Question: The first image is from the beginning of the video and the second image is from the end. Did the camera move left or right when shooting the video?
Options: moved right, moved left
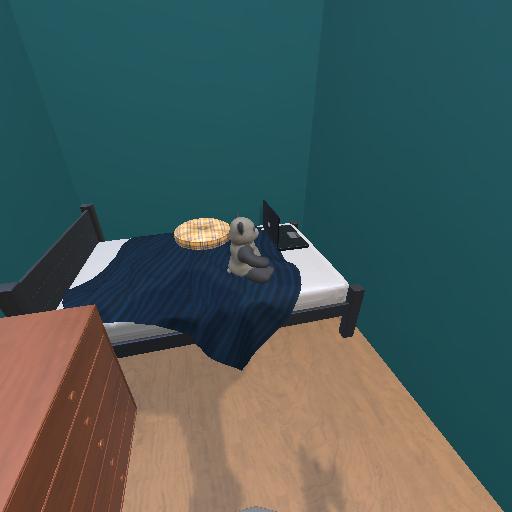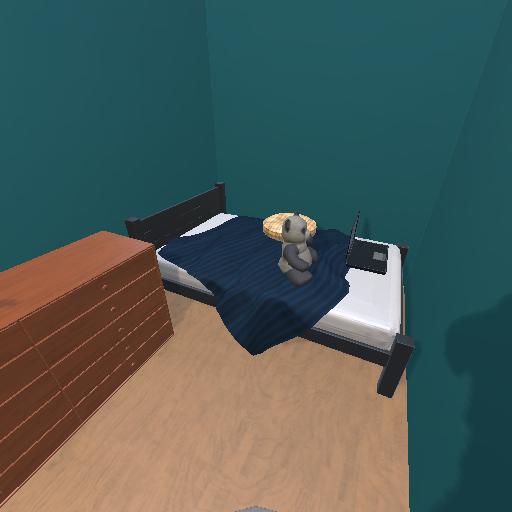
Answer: moved right